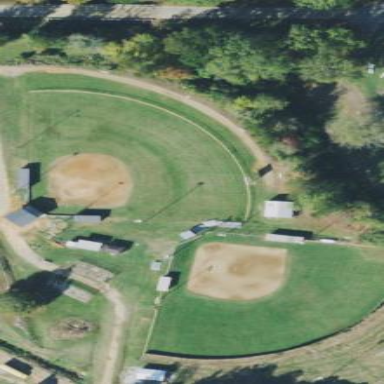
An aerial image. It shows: Baseball pitch for leisure and sports activities.